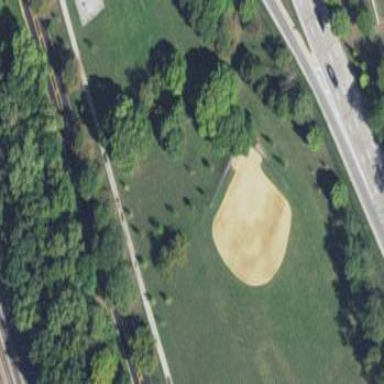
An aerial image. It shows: Baseball pitch for leisure land.